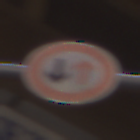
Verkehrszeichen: VorrangDesGegenverkehrs
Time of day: MorningAfternoon
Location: Outdoor (Urban)
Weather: Clear
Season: NotSpecified
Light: Natural